Interaction volume radius: 10 \u00c5
Interaction volume height: 10 \u00c5
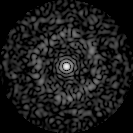
Disorder parameter: 0.8274